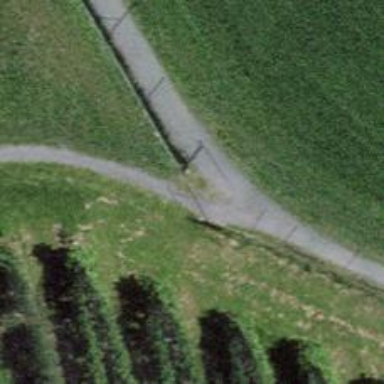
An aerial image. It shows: Gate.